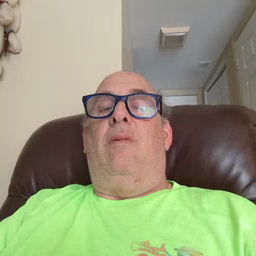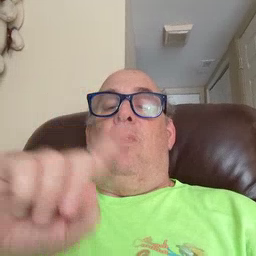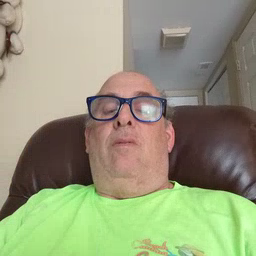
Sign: where